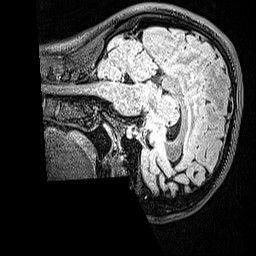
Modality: FLAIR
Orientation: sagittal
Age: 21
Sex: female
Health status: healthy
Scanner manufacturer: siemens
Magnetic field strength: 3 T
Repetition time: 5 s
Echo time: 0.388 s